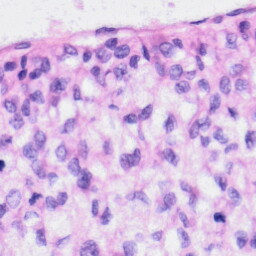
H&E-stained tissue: Liver